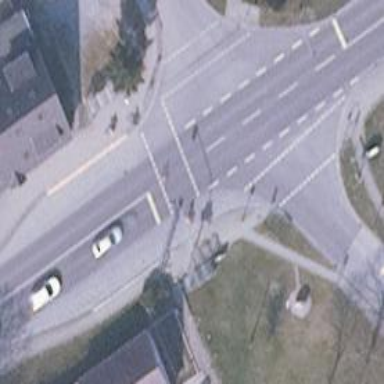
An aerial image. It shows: Crossing with traffic signals.